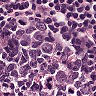
Metastatic tissue present: no